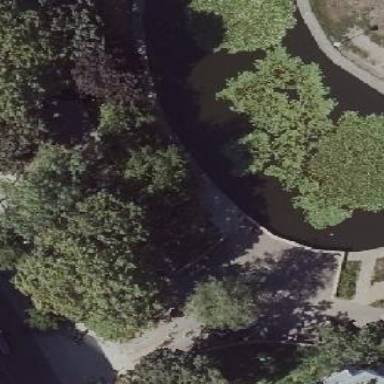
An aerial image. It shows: Serene pond surrounded by nature.